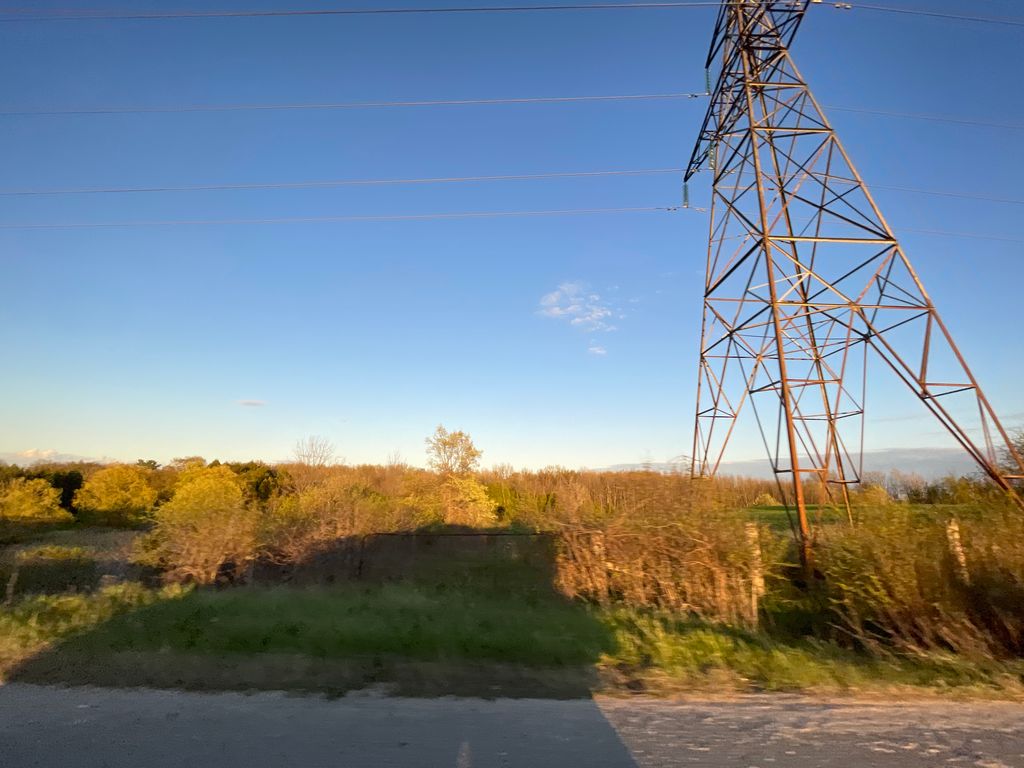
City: kitchener-waterloo